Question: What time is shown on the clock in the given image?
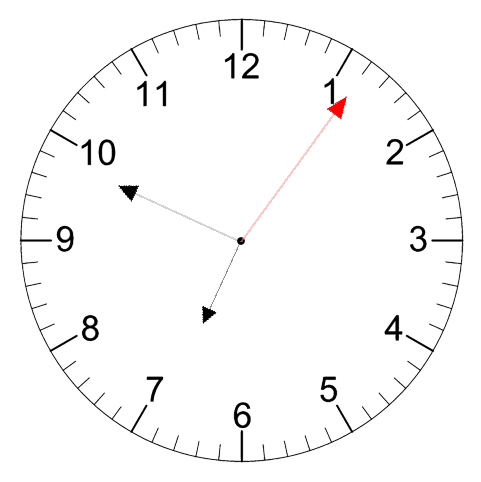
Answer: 06:49:06